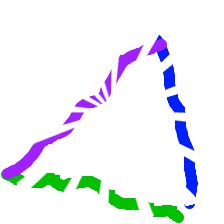
Shape: triangle